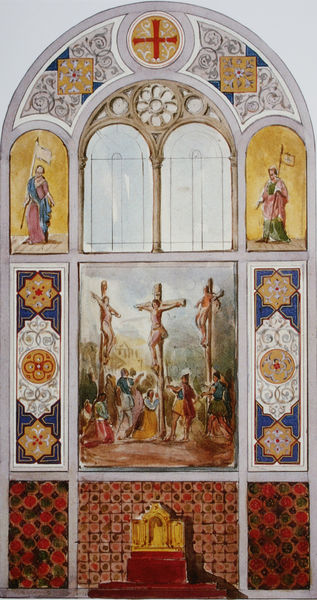
Titel: Entwurf für die Südwand des Querschiffs in der Luwigskirche, München
Künstler: John G. Crace
Standort: London
Institution: Royal Institute of British Architects
Schlagwörter: blau, gemälde, gott, gruppe, weiß, aquarell, frauen, gelb, menschen, ocker, braun, bunt, fenster, glas, grau, männer, orange, skizze, säulen, tisch, zeichen, zeichnung, rot, malerei, muster, ornament, teppich, architektur, johannes, tod, tot, kirche, gold, gotik, kreis, rund, engel, hellblau, bogen, studie, fahne, formen, violett, figuren, rundbogen, soldaten, dekor, ornamente, wandmalerei, stufen, foto, bögen, kreuz, stern, sterne, knien, soldat, koloriert, pilatus, kacheln, entwurf, wimpel, altar, kasten, römer, wappen, kreuze, hellgrau, glasmalerei, gotisch, rosette, christus, jesus, jesus christus, kreuzigung, romanik, kruzifix, plan, heilige, kirchlich, schatulle, mandala, emblem, heilig, mittelfeld, maria, gekreuzigt, petrus, schrein, sakral, goldgrund, altarbild, gral, vorzeichnung, bogenfenster, tabernakel, rossette, kirchenfenster, flage, farbskizze, juden, golgotha, schächer, apostel, golgatha, gild, illustartion, pontius, studoe, jeus, felb, romaisch, studiplan, kreutzigung, releiquie, kirclich, kirche kirchenffenster fenster kreuz heilige, mandala altar